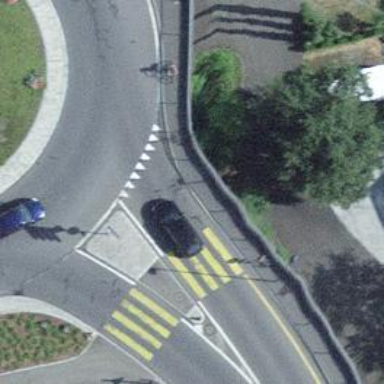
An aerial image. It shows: Kerb barrier.